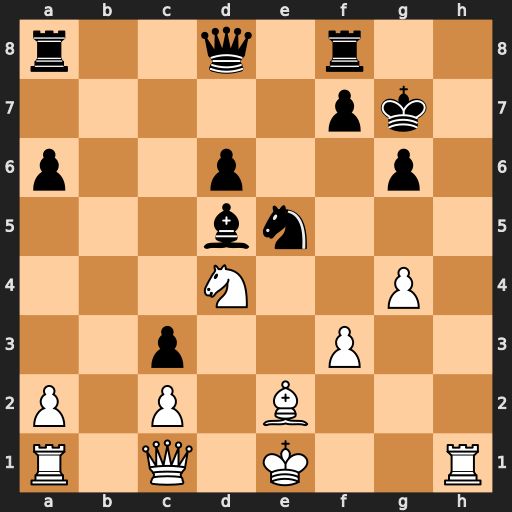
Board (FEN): r2q1r2/5pk1/p2p2p1/3bn3/3N2P1/2p2P2/P1P1B3/R1Q1K2R
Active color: w
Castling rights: KQ
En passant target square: -
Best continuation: Qh6+ Kf6 Qh4+ g5 Qh6+ Ng6 Rh5